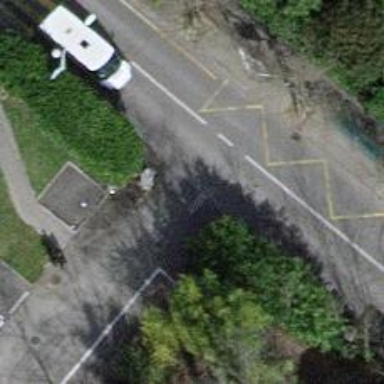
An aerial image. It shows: Asphalt sidewalk along the footway.